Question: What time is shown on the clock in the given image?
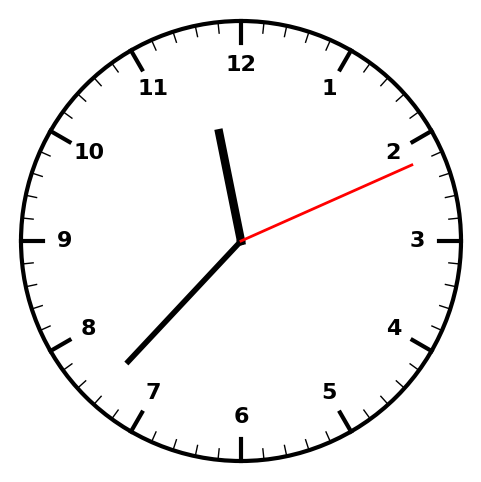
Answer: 11:37:11